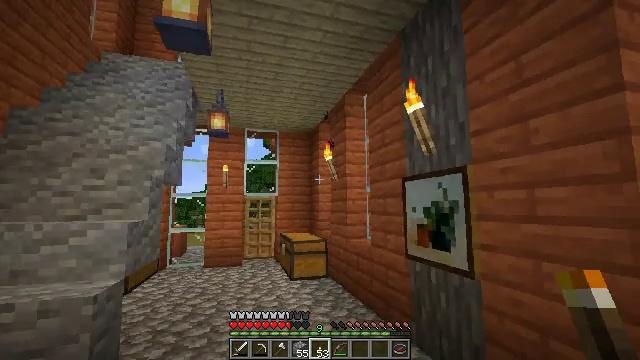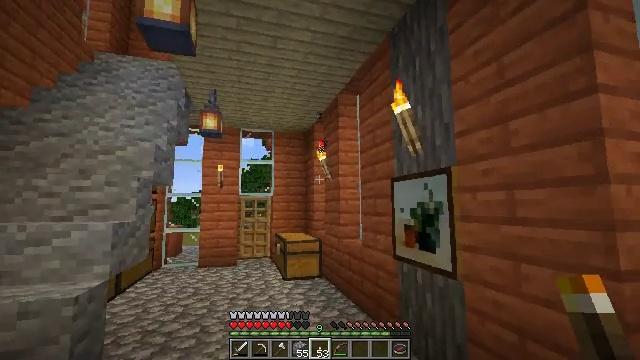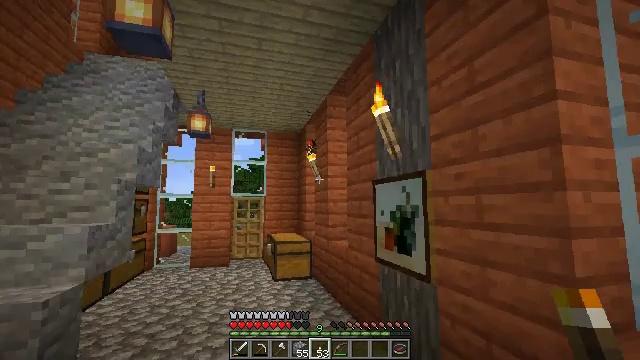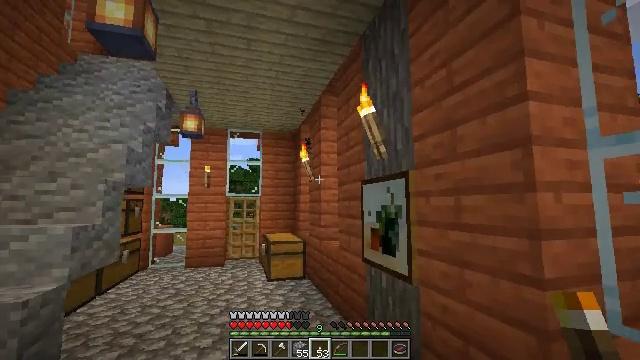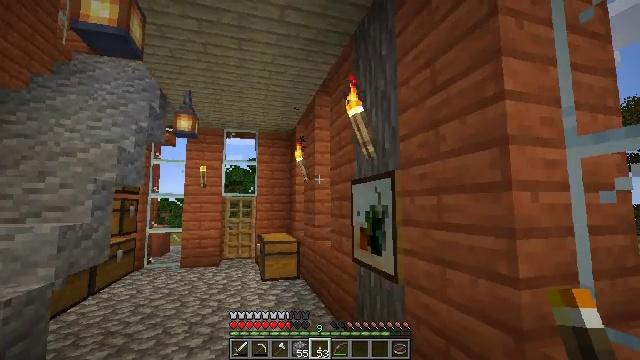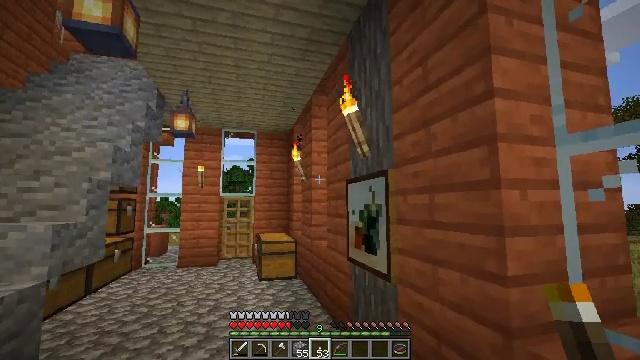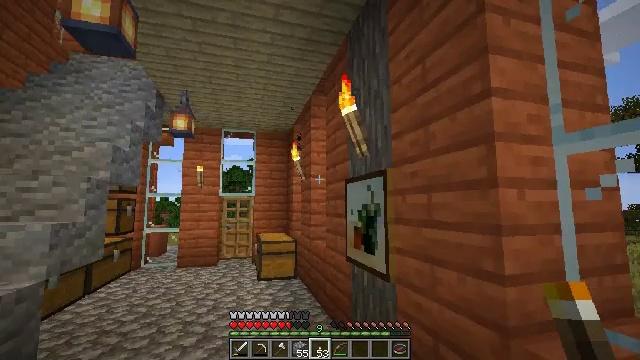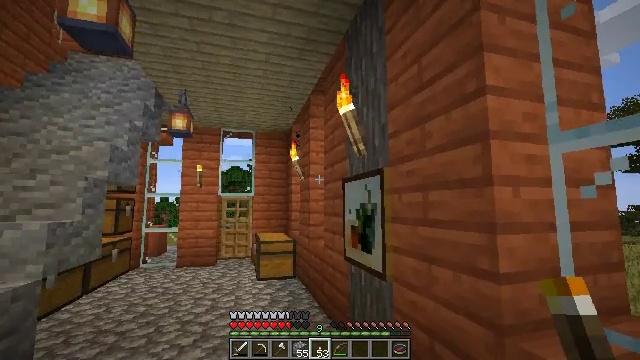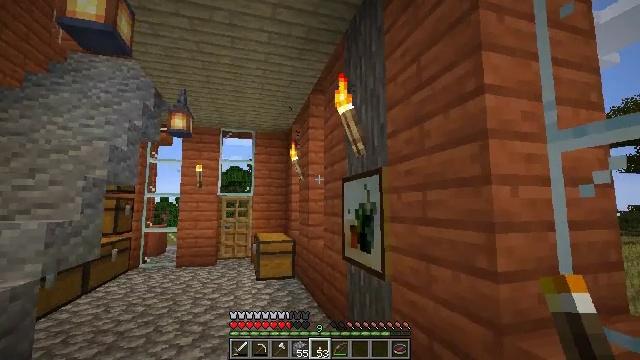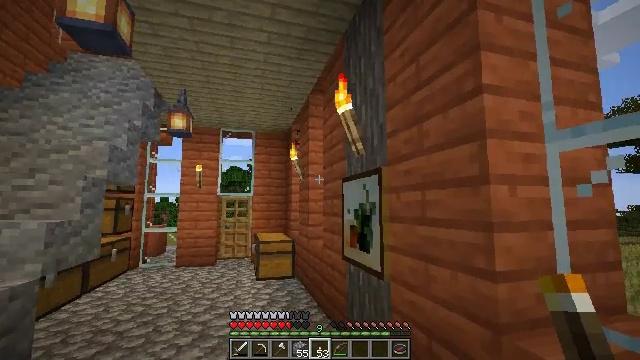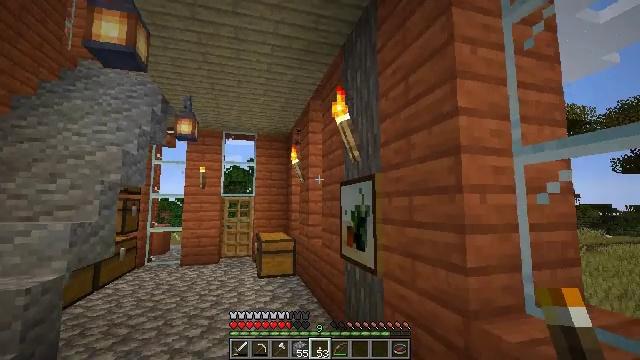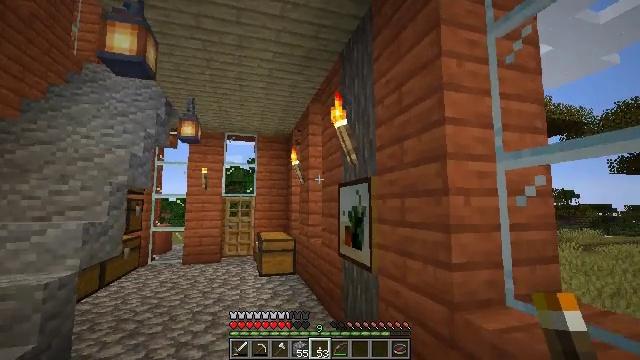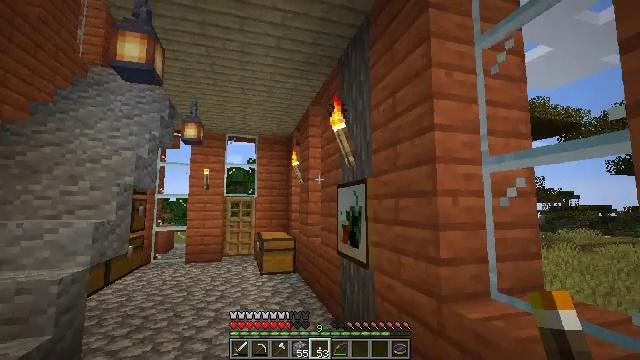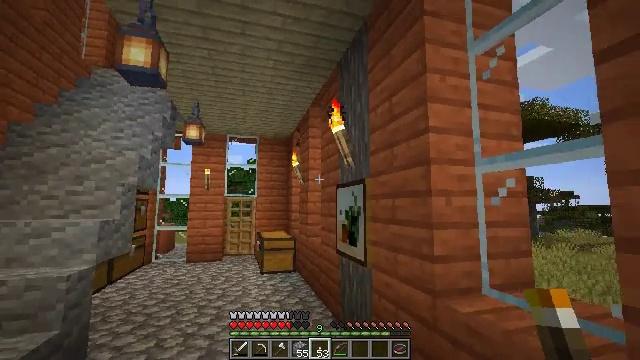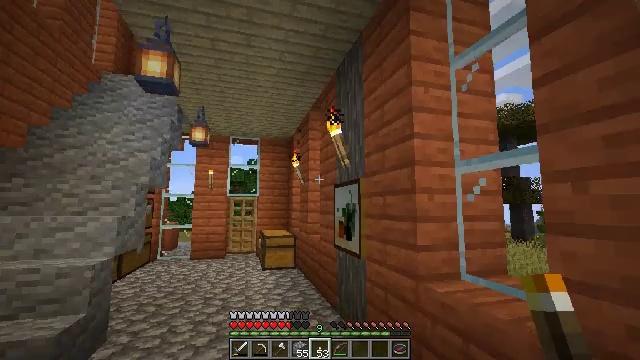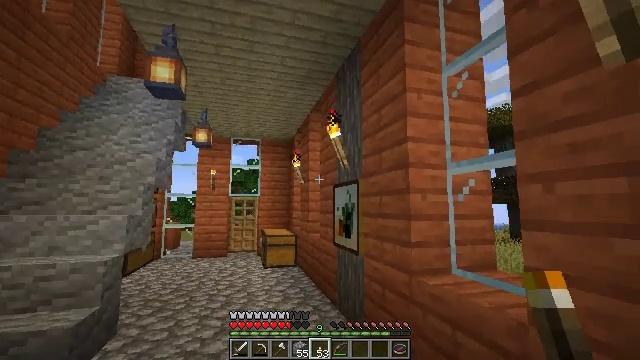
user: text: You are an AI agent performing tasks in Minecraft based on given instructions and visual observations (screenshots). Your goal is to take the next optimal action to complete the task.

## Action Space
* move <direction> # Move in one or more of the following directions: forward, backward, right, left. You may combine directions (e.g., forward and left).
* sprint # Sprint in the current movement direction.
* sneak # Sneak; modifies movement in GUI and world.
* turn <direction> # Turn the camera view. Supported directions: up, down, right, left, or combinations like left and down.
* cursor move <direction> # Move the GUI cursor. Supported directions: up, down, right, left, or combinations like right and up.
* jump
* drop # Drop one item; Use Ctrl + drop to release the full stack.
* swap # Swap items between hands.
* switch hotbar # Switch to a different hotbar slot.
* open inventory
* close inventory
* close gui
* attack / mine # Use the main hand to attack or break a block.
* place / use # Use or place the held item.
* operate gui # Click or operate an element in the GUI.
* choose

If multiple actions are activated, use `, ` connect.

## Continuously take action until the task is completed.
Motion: motion action
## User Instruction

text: Break the acacia slab from the floor.
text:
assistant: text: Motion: move right
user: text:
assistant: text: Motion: move right
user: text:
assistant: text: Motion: no_op
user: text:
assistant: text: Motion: no_op
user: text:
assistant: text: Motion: no_op
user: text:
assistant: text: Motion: no_op
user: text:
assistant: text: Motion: no_op
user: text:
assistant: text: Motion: no_op
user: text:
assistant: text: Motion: move back
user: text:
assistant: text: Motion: move back
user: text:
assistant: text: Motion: move back
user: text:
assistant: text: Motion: move back
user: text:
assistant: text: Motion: move back
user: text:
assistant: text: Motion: move back
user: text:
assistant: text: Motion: no_op
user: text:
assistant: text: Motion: no_op
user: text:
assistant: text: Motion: no_op
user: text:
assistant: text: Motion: no_op
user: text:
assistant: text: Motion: no_op
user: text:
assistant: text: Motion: no_op
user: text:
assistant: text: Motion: no_op
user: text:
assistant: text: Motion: move back
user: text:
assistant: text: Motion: move back
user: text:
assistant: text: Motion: move back
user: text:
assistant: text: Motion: move back
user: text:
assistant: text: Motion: move back
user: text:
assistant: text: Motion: move back, turn left and down
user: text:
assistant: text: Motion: move back, turn left and down
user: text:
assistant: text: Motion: turn left and down
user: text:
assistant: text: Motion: turn left